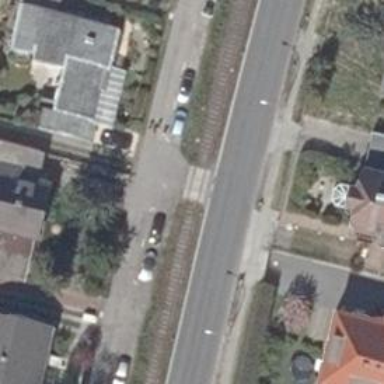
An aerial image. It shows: Uncontrolled level crossing on the railway.